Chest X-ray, PA view. Patient: 58 years old, sex M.
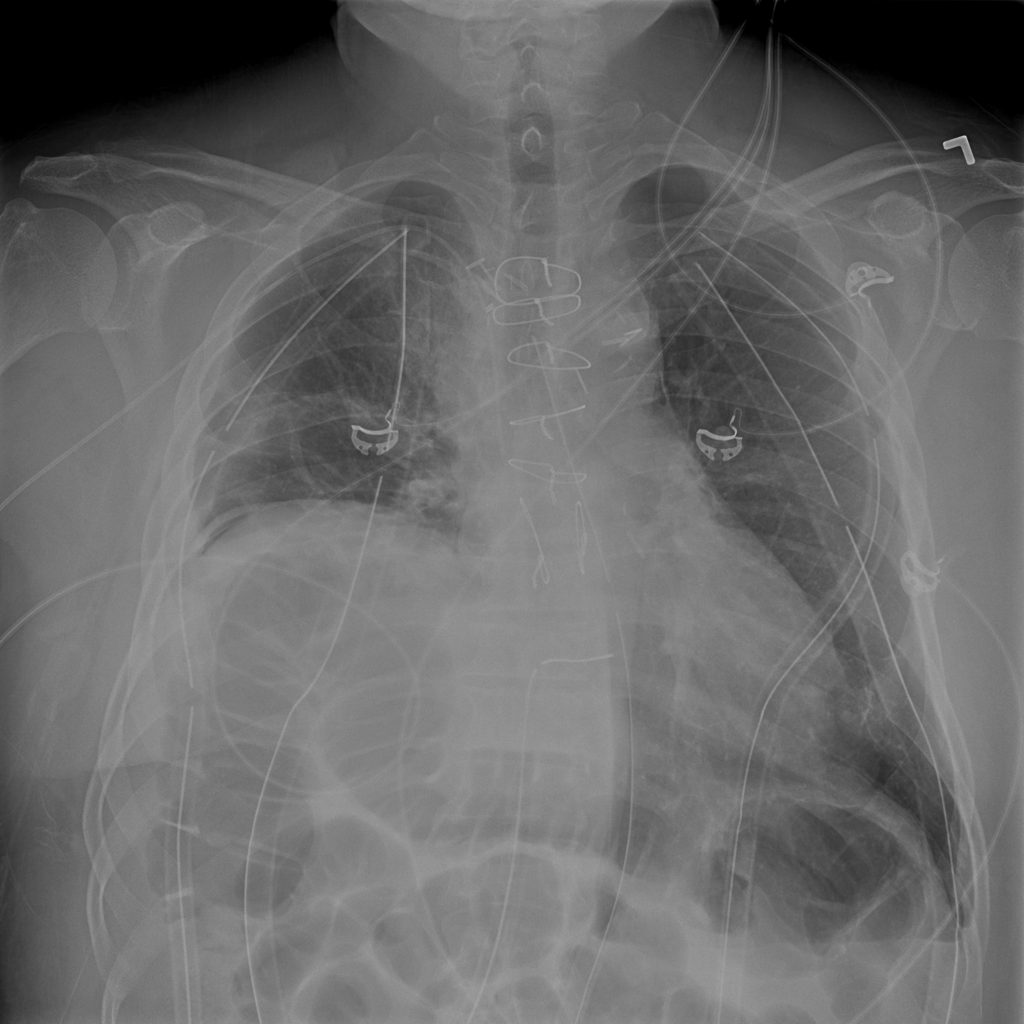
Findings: Pneumothorax